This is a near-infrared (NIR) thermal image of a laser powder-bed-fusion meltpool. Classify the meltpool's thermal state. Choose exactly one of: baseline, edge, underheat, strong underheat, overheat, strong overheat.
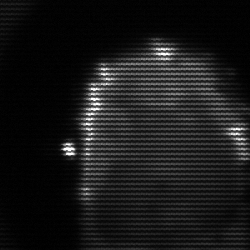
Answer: baseline